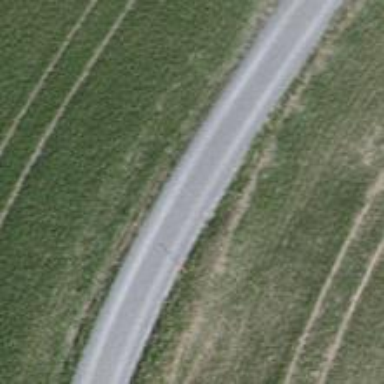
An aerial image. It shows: Compacted track with grade2 level.